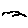
Label: bird